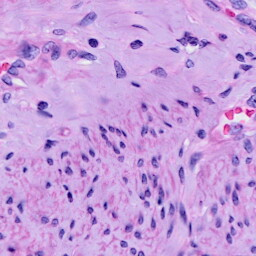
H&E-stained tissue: Cervix